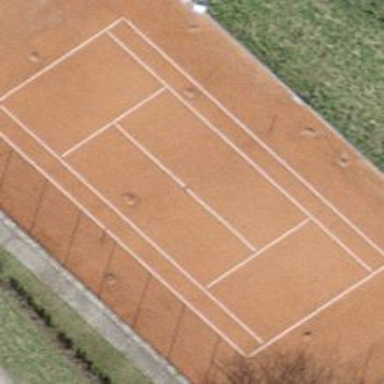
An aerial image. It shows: Tennis court on pitch designated for leisure land.